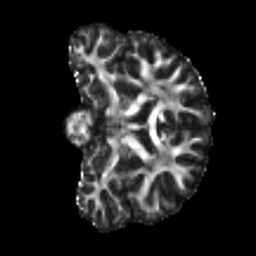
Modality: FA
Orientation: coronal
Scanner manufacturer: siemens
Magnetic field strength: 3 T
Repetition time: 4 s
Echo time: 0.0594 s